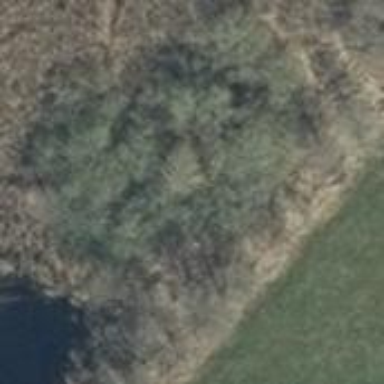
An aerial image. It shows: Area covered in scrub vegetation.